I will show an image sequence of human cooking. I have annotated the images with numbered circles. Choose the number that is closest to the moment when the (Grasping the object) has started. You are a five-time world champion in this game. Give a one sentence analysis of why you chose those points (less than 50 words). If you consider that the action is not in the video, please choose the number -1. Provide your answer at the end in a json file of this format: {"points": []}
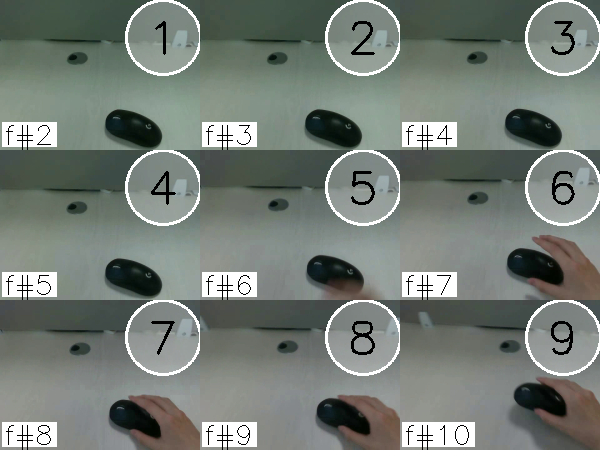
Frame 7 shows the clearest moment of hand-object contact.
{"points": [7]}